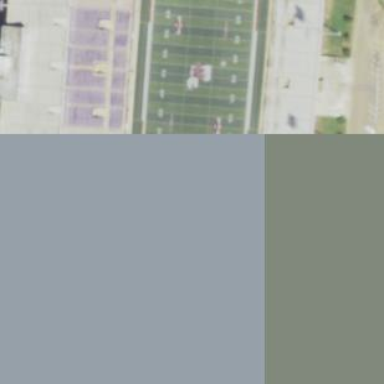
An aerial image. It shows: Pitch for American football.